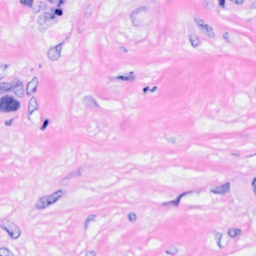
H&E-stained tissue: Breast